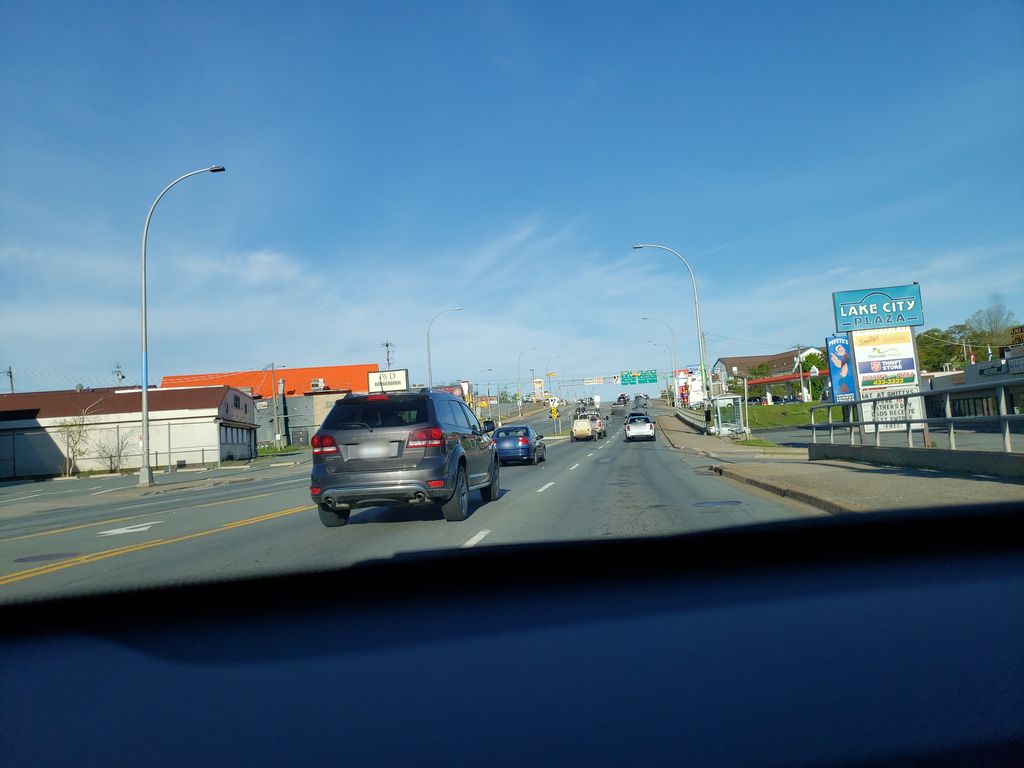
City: halifax